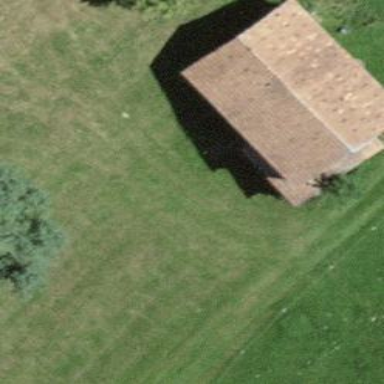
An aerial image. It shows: Barn with gabled roof made of roof tiles.